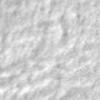
Label: no_change